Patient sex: M
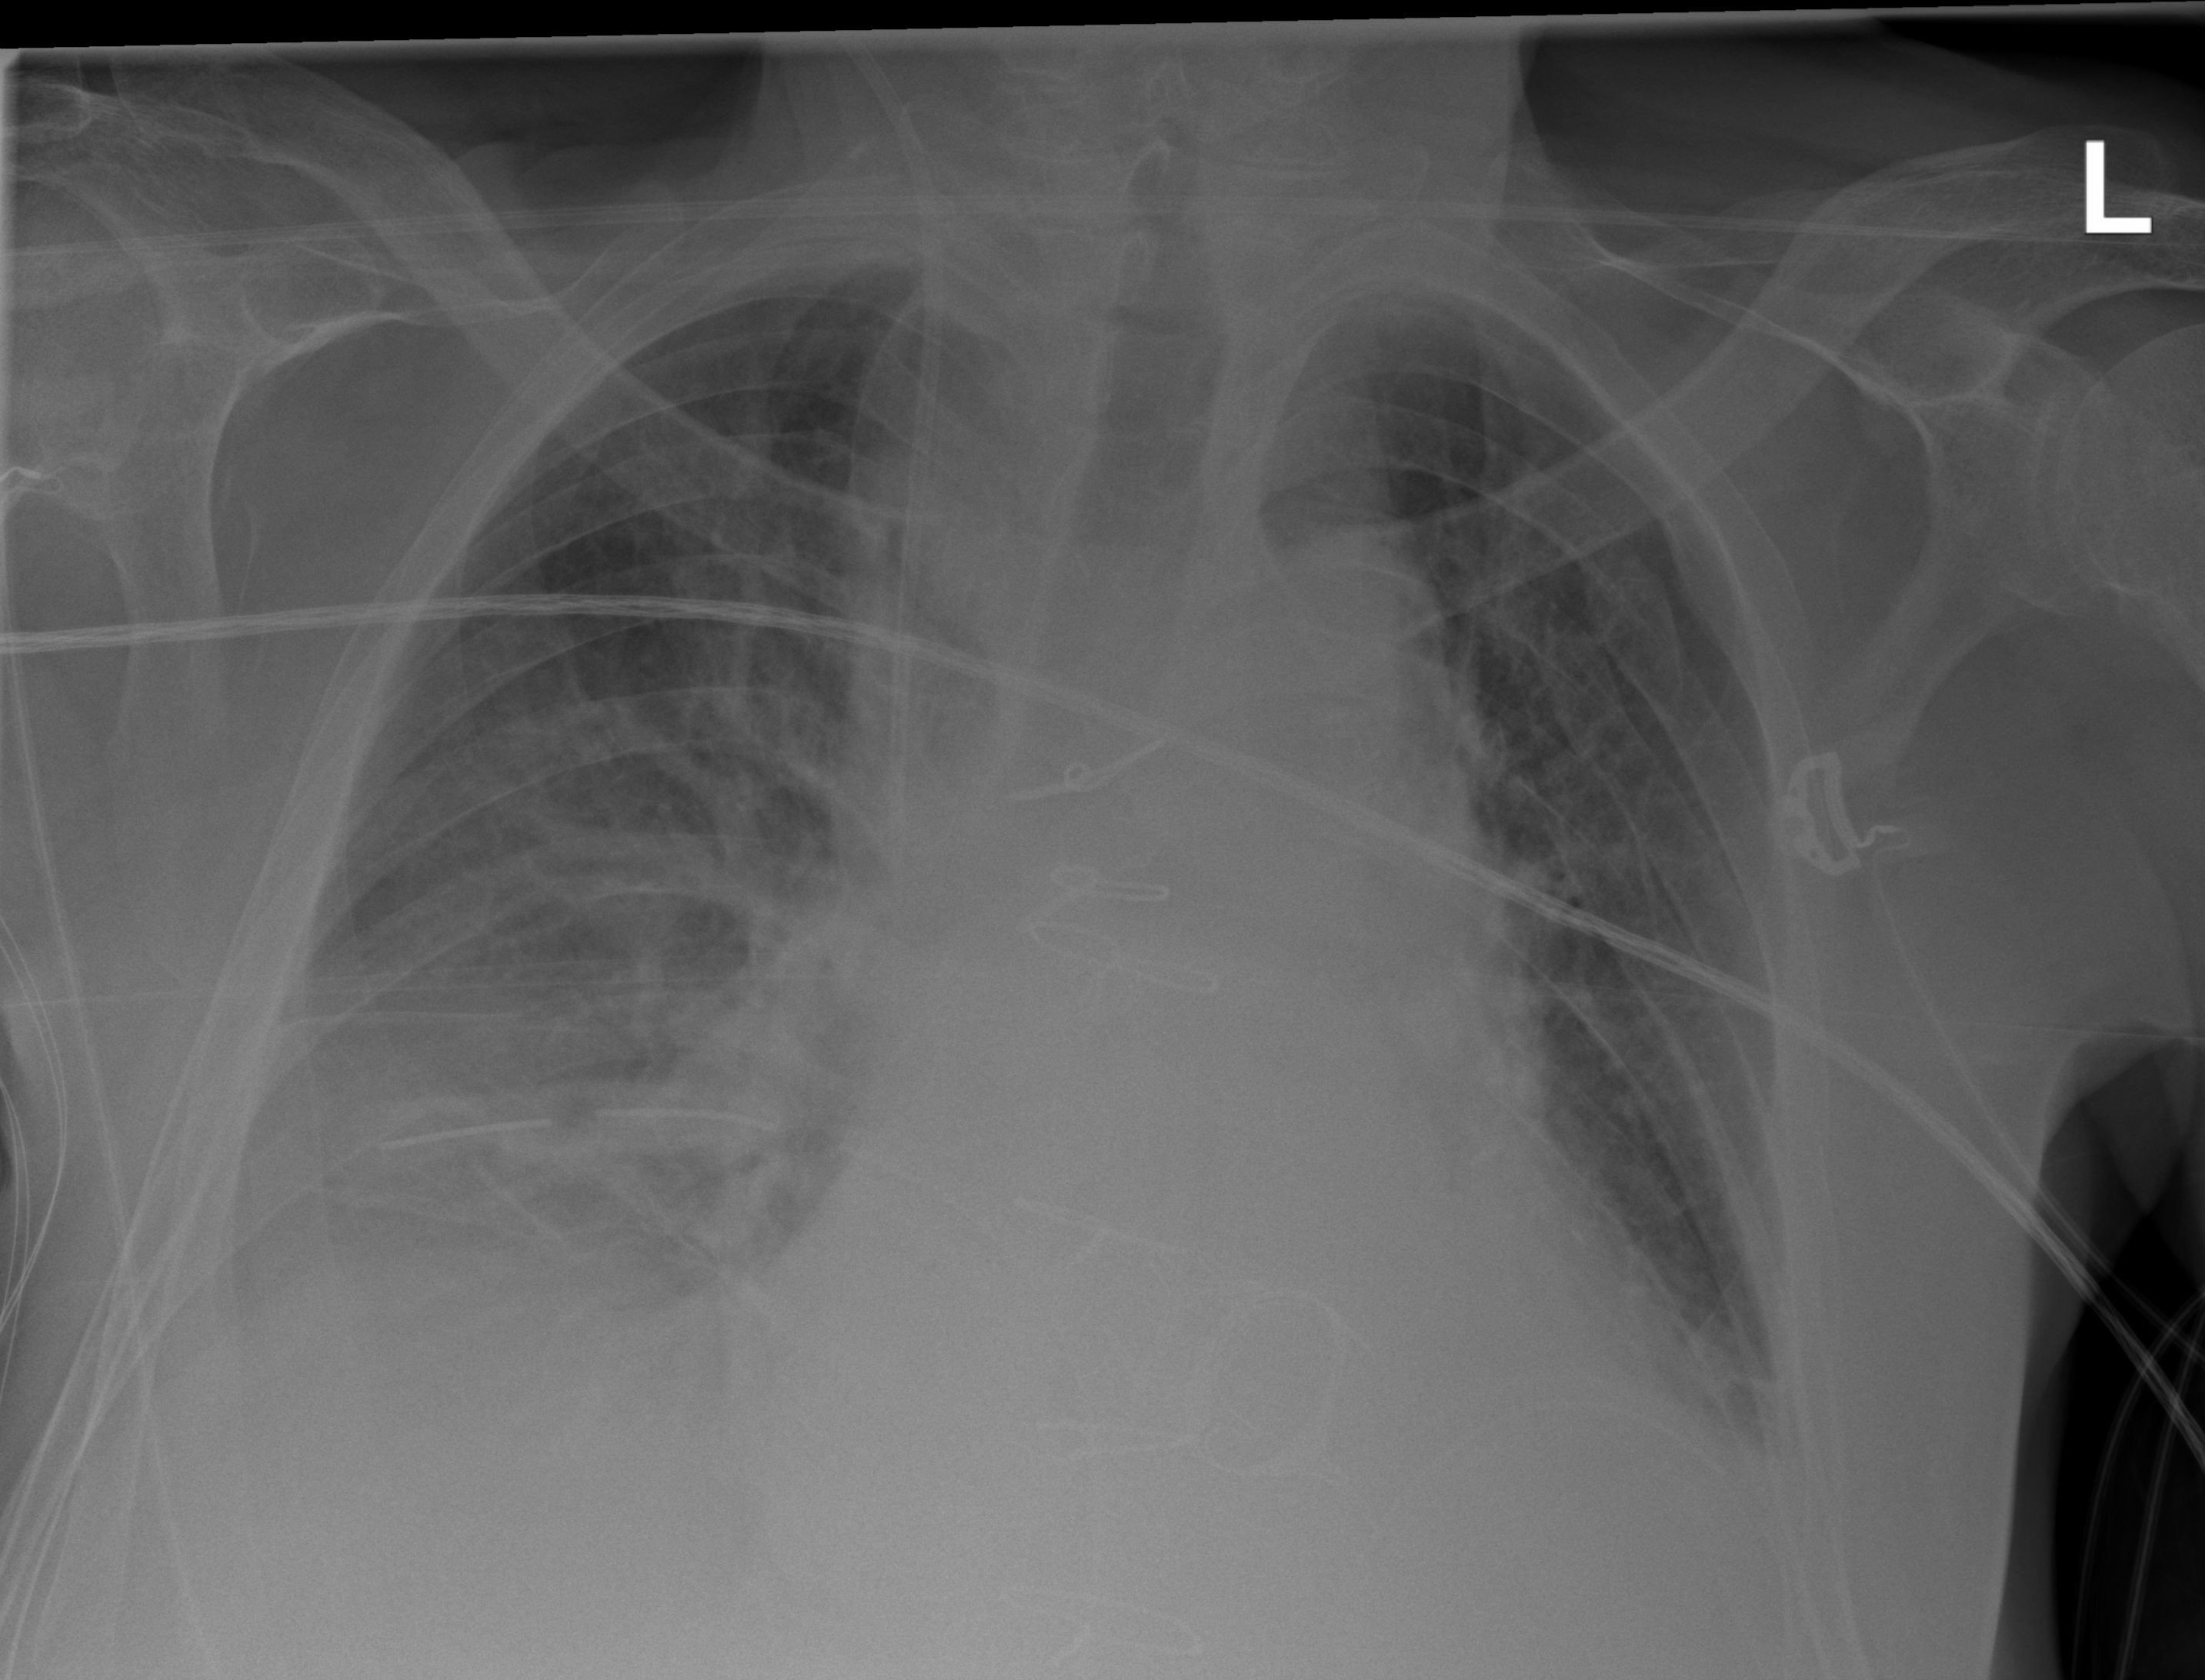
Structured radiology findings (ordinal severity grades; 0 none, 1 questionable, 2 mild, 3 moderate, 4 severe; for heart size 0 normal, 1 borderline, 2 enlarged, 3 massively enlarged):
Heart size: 1
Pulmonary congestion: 2
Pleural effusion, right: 3
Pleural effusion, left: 2
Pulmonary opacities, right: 3
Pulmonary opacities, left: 3
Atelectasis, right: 3
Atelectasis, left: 2